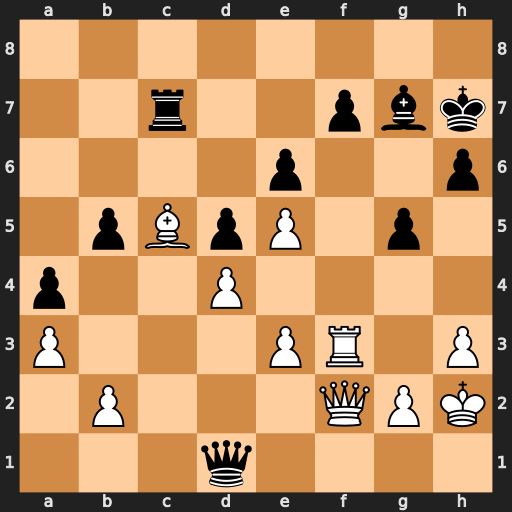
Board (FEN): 8/2r2pbk/4p2p/1pBpP1p1/p2P4/P3PR1P/1P3QPK/3q4
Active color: w
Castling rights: -
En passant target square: -
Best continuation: Rxf7 Rxf7 Qxf7